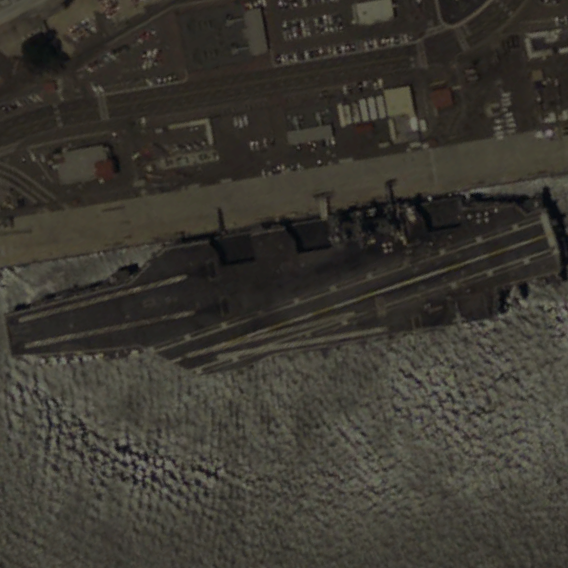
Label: aircraft_carrier